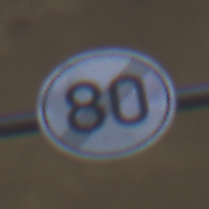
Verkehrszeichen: EndeGeschwindigkeit80
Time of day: Midday
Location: Roofed (Underpass)
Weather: Clear
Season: NotSpecified
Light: Natural